Field crop: maize
Growth stage: 2
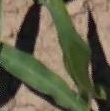
Species: maize